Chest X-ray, PA view. Patient: 22 years old, sex F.
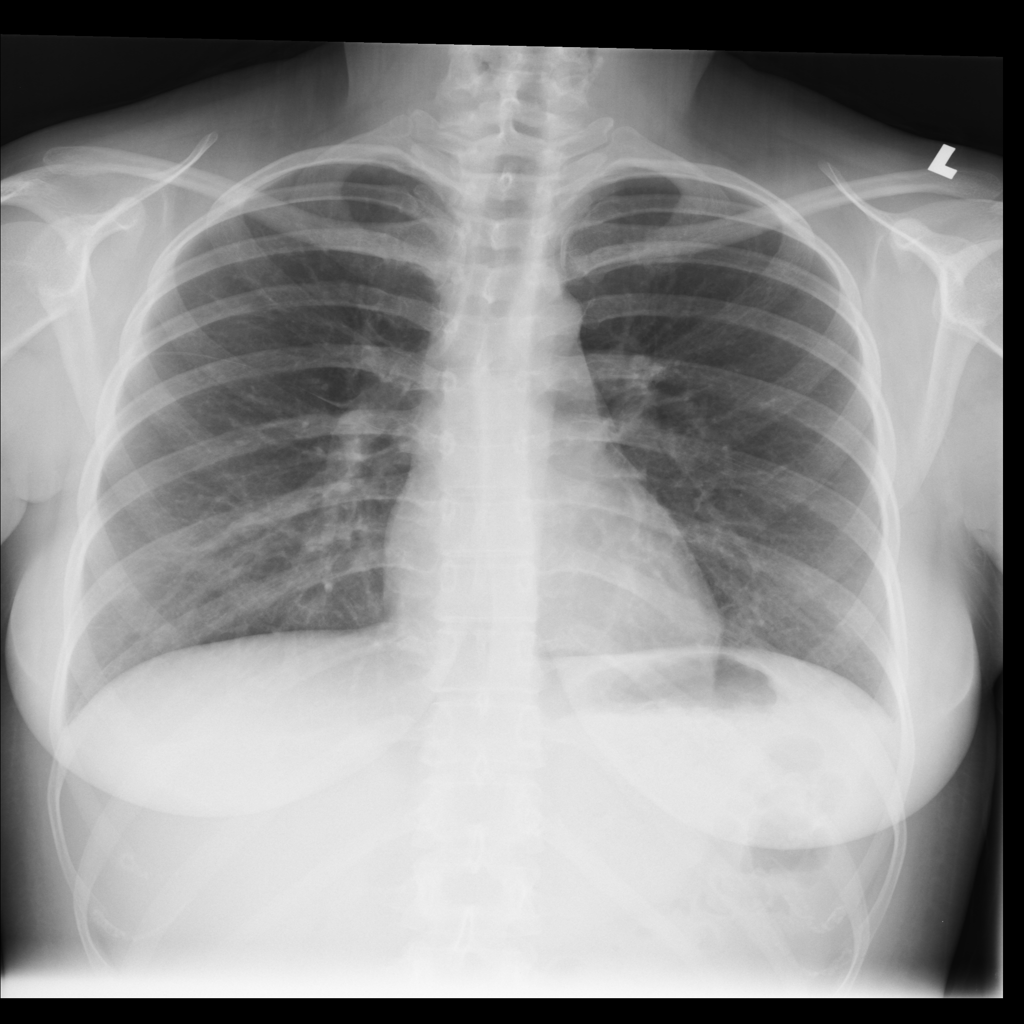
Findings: No Finding